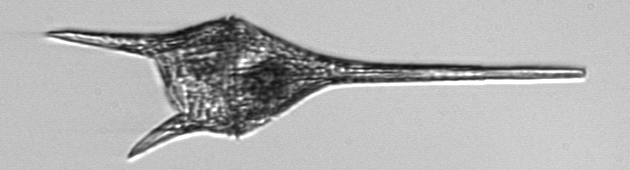
Label: Tripos_lineatus